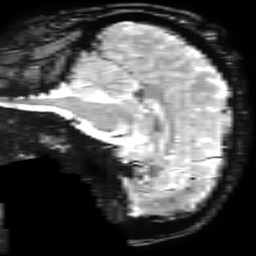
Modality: T2starw
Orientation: sagittal
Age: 29
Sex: male
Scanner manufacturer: ge
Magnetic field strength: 3 T
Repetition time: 0.65 s
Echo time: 0.02 s